【题型】填空题　【知识点】解析几何　【难度】easy
已知抛物线对称轴为 $x$ 轴．若抛物线上的动点到直线 $3x + 4y - 12 = 0$ 的最短距离为 1，则该抛物线的标准方程为\_\_\_\_\_\_\_\_.
【解答】

\noindent \textbf{【答案】} $y^2=-\dfrac{21}{4}x$

\vspace{0.2cm}
\noindent \textbf{【分析】} 首先平移直线，至与抛物线相切时，此时点到直线的距离最短，利用平行线距离公式求得切线方程，再利用直线与抛物线的位置关系，即可求解.

\vspace{0.2cm}
\noindent \textbf{【详解】} 如图，若抛物线上的动点到直线$3x+4y-12=0$的最短距离为$1$，即抛物线的焦点在$x$轴的负半轴，

设抛物线方程为$y^2=-2px,p>0$，如图，平移直线$3x+4y-12=0$，当直线与抛物线相切时，此时切点到直线的距离为最小值$1$，

设切线方程为$3x+4y+c=0$，切点到直线$3x+4y-12=0$的距离为平行线间的距离，

即$\dfrac{|c+12|}{\sqrt{3^2+4^2}}=1$，得$c=-7$或$c=-17$（舍），所以切线方程为$3x+4y-7=0$，

联立$y^2=-2px$，得$3y^2-8py+14p=0$，$\Delta=64p^2-168p=0$，得$p=\dfrac{21}{8}$或$p=0$（舍），

所以抛物线方程为$y^2=-\dfrac{21}{4}x$.

故答案为：$\boldsymbol{y^2=-\dfrac{21}{4}x}$

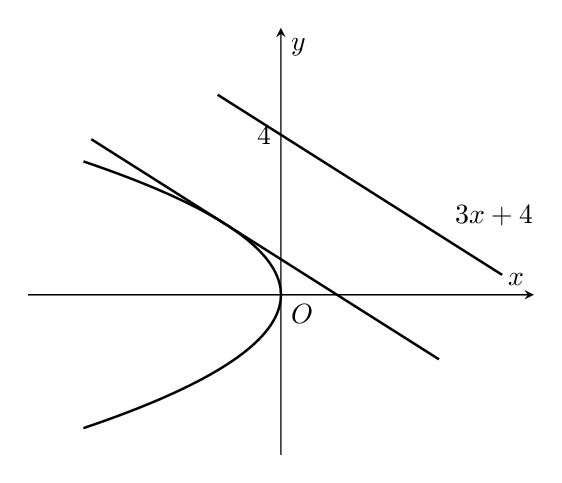